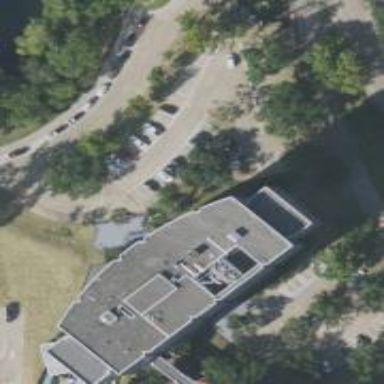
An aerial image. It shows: Office building with flat roof.